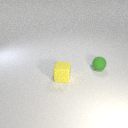
small yellow rubber cube in front of small green rubber sphere